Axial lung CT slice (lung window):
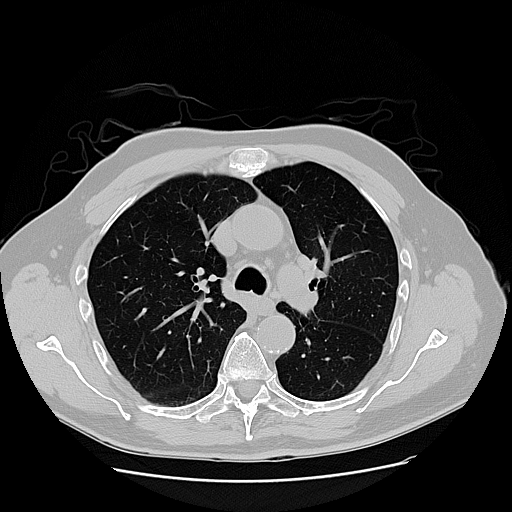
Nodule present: no